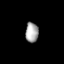
Tissue: lung
Cell type: Epithelial cells
Senescence score: 0.1208
Nuclear area (px): 256
Mean DAPI intensity: 164.844